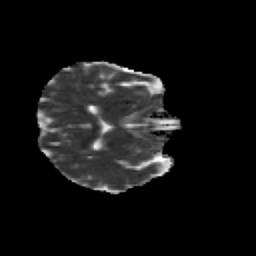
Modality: MD
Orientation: axial
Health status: healthy
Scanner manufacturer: siemens
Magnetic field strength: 3 T
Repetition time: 10.6 s
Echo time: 0.092 s